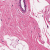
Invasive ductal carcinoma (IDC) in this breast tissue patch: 0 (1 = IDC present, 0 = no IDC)